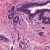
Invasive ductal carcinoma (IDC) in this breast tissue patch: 1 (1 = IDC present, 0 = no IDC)